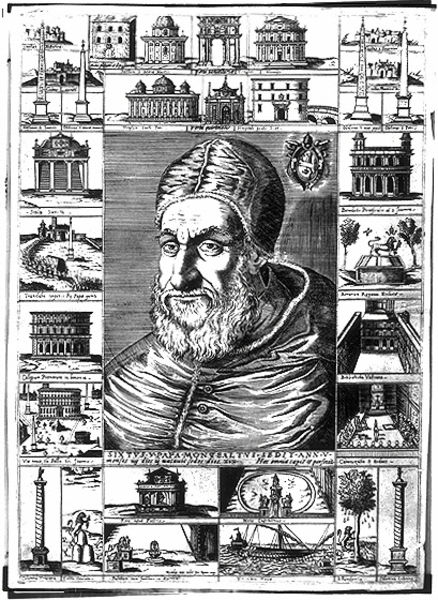
Titel: Bildnis von Papst Sixtus V
Künstler: Nicolas van Aelst
Institution: (Seriendruck)
Schlagwörter: kopf, mann, meer, umhang, weiß, grau, mitte, mund, nase, schwarz, säule, säulen, zeichnung, gebäude, haus, haube, hochformat, bart, kappe, mütze, architektur, augen, falten, vollbart, bild, bildnis, herr, portrait, porträt, häuser, gewand, mantel, person, kinn, lippen, rund, schiff, schrift, wangen, grafik, graphik, papst, barbe, face, france, gris, homme, knöpfe, italie, buch, türme, kohle, druck, schwarzweiss, radierung, stich, blanc, noir, bleistift, kardinal, buchseite, wappen, obelisk, vatikan, nas, tur, skizzen, kupferstich, gravure, szenen, bauten, monument, abbildungen, colonne, zeichung, architekt, bauwerke, architecture, croquis, architecte, colonnes, dessin, latin, obelisken, classique, lion, chateau, fassade, kirche, baumeister, buste, darstellungen, tour, moyen-age, navire, venise, noir et blanc, rome, livre, estampe, bateau, architekturen, xvi, rom, tempel, sixtus, tor, pape, journal, florence, bogen, bauherr, geistlicher, klerus, kupfetsich, architectue, batiments, dessins, cardinal, temples, monuments, églises, gebeude, dankmäler, bmanc, architeckt, iconograpie, architecture francaise, édifice, pleine page, trajan, goutière, religieux, édifices, sixte, an 5, obelisque, obelix, vignettes, eau-forte, obélisques